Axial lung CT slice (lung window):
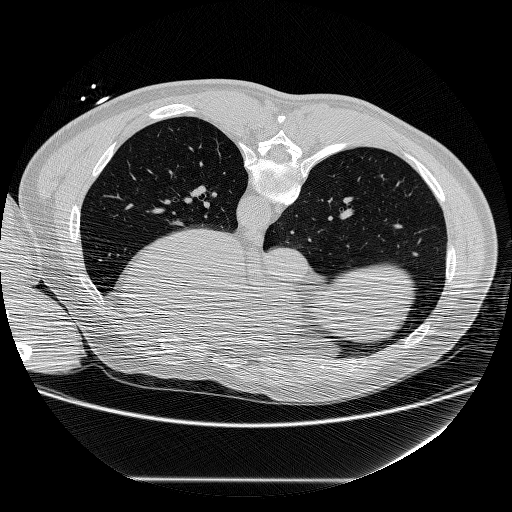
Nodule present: no